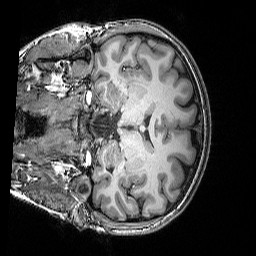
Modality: T1w
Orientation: coronal
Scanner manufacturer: siemens
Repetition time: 2.25 s
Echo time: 0.00418 s